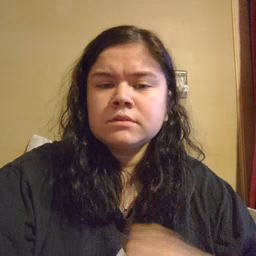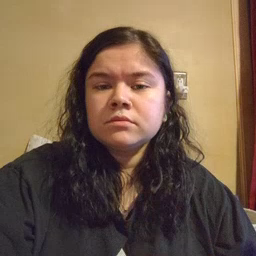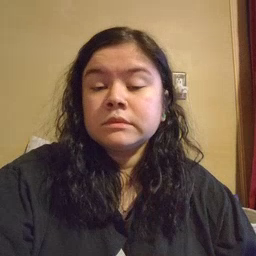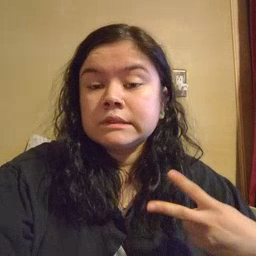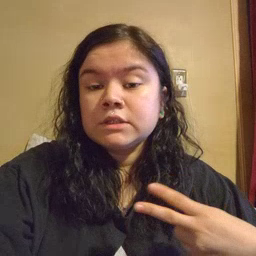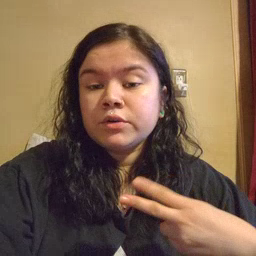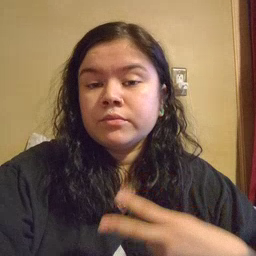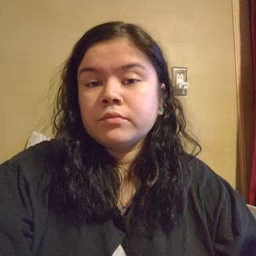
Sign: scissors